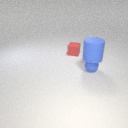
large blue rubber cylinder above small blue rubber sphere